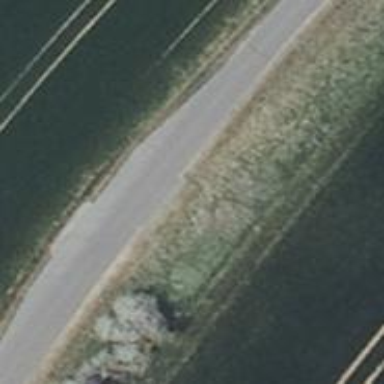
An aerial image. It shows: Passing place on the road.